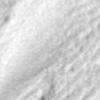
Label: no_change